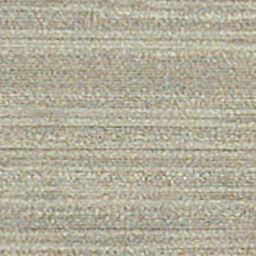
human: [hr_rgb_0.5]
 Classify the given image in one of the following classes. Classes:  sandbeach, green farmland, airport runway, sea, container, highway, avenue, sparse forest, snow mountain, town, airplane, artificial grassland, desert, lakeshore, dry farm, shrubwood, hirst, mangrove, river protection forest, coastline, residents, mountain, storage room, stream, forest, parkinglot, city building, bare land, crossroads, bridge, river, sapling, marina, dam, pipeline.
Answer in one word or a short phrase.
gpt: dry farm